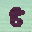
Label: 8